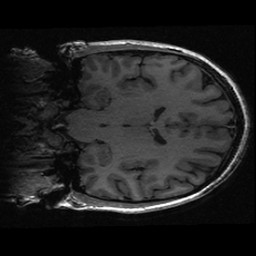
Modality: T1w
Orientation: coronal
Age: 25
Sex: female